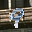
Label: 9